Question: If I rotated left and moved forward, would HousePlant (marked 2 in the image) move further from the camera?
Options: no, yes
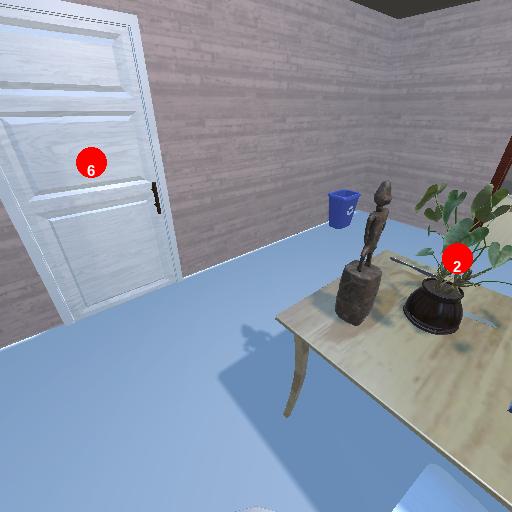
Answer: no